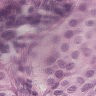
Metastatic tissue present: yes